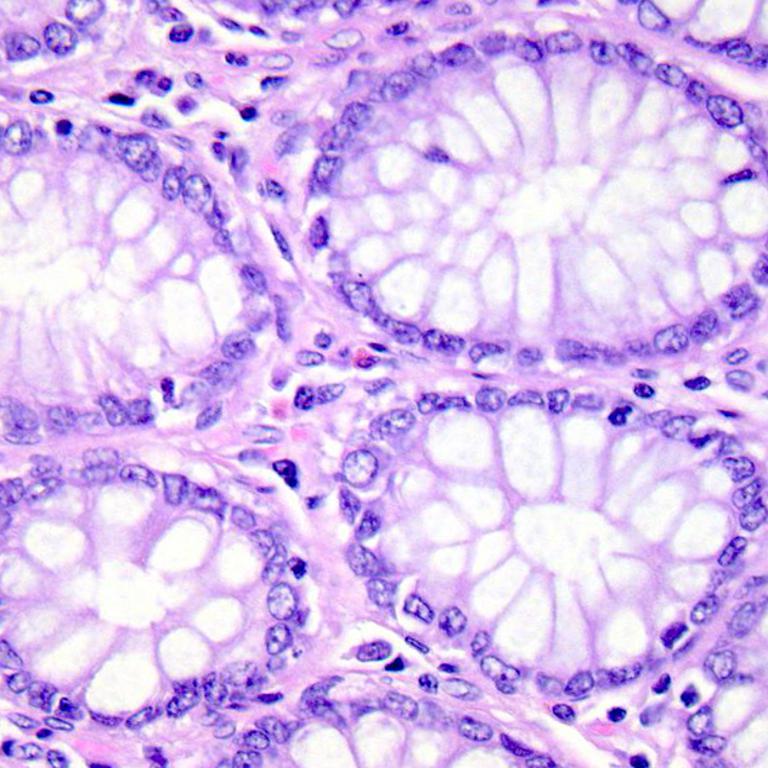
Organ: colon
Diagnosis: benign